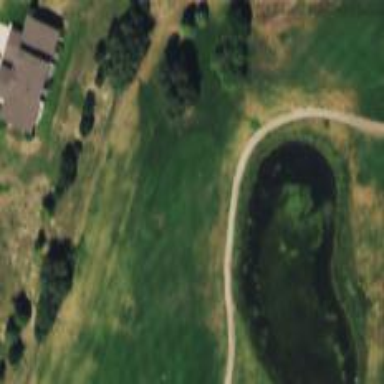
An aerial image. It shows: Golf hole.